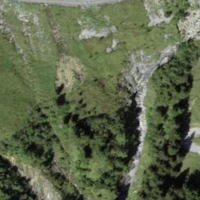
EUNIS habitat code: 23
Species observed at this site:
Rana temporaria